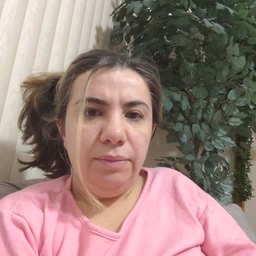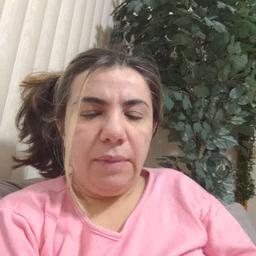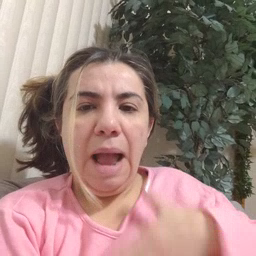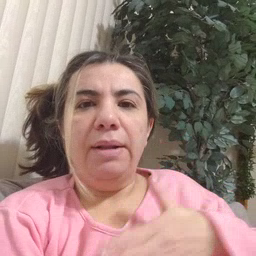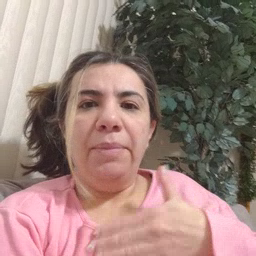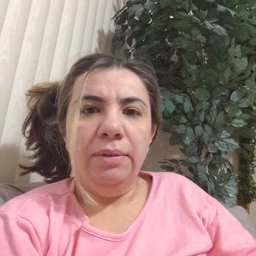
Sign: happy